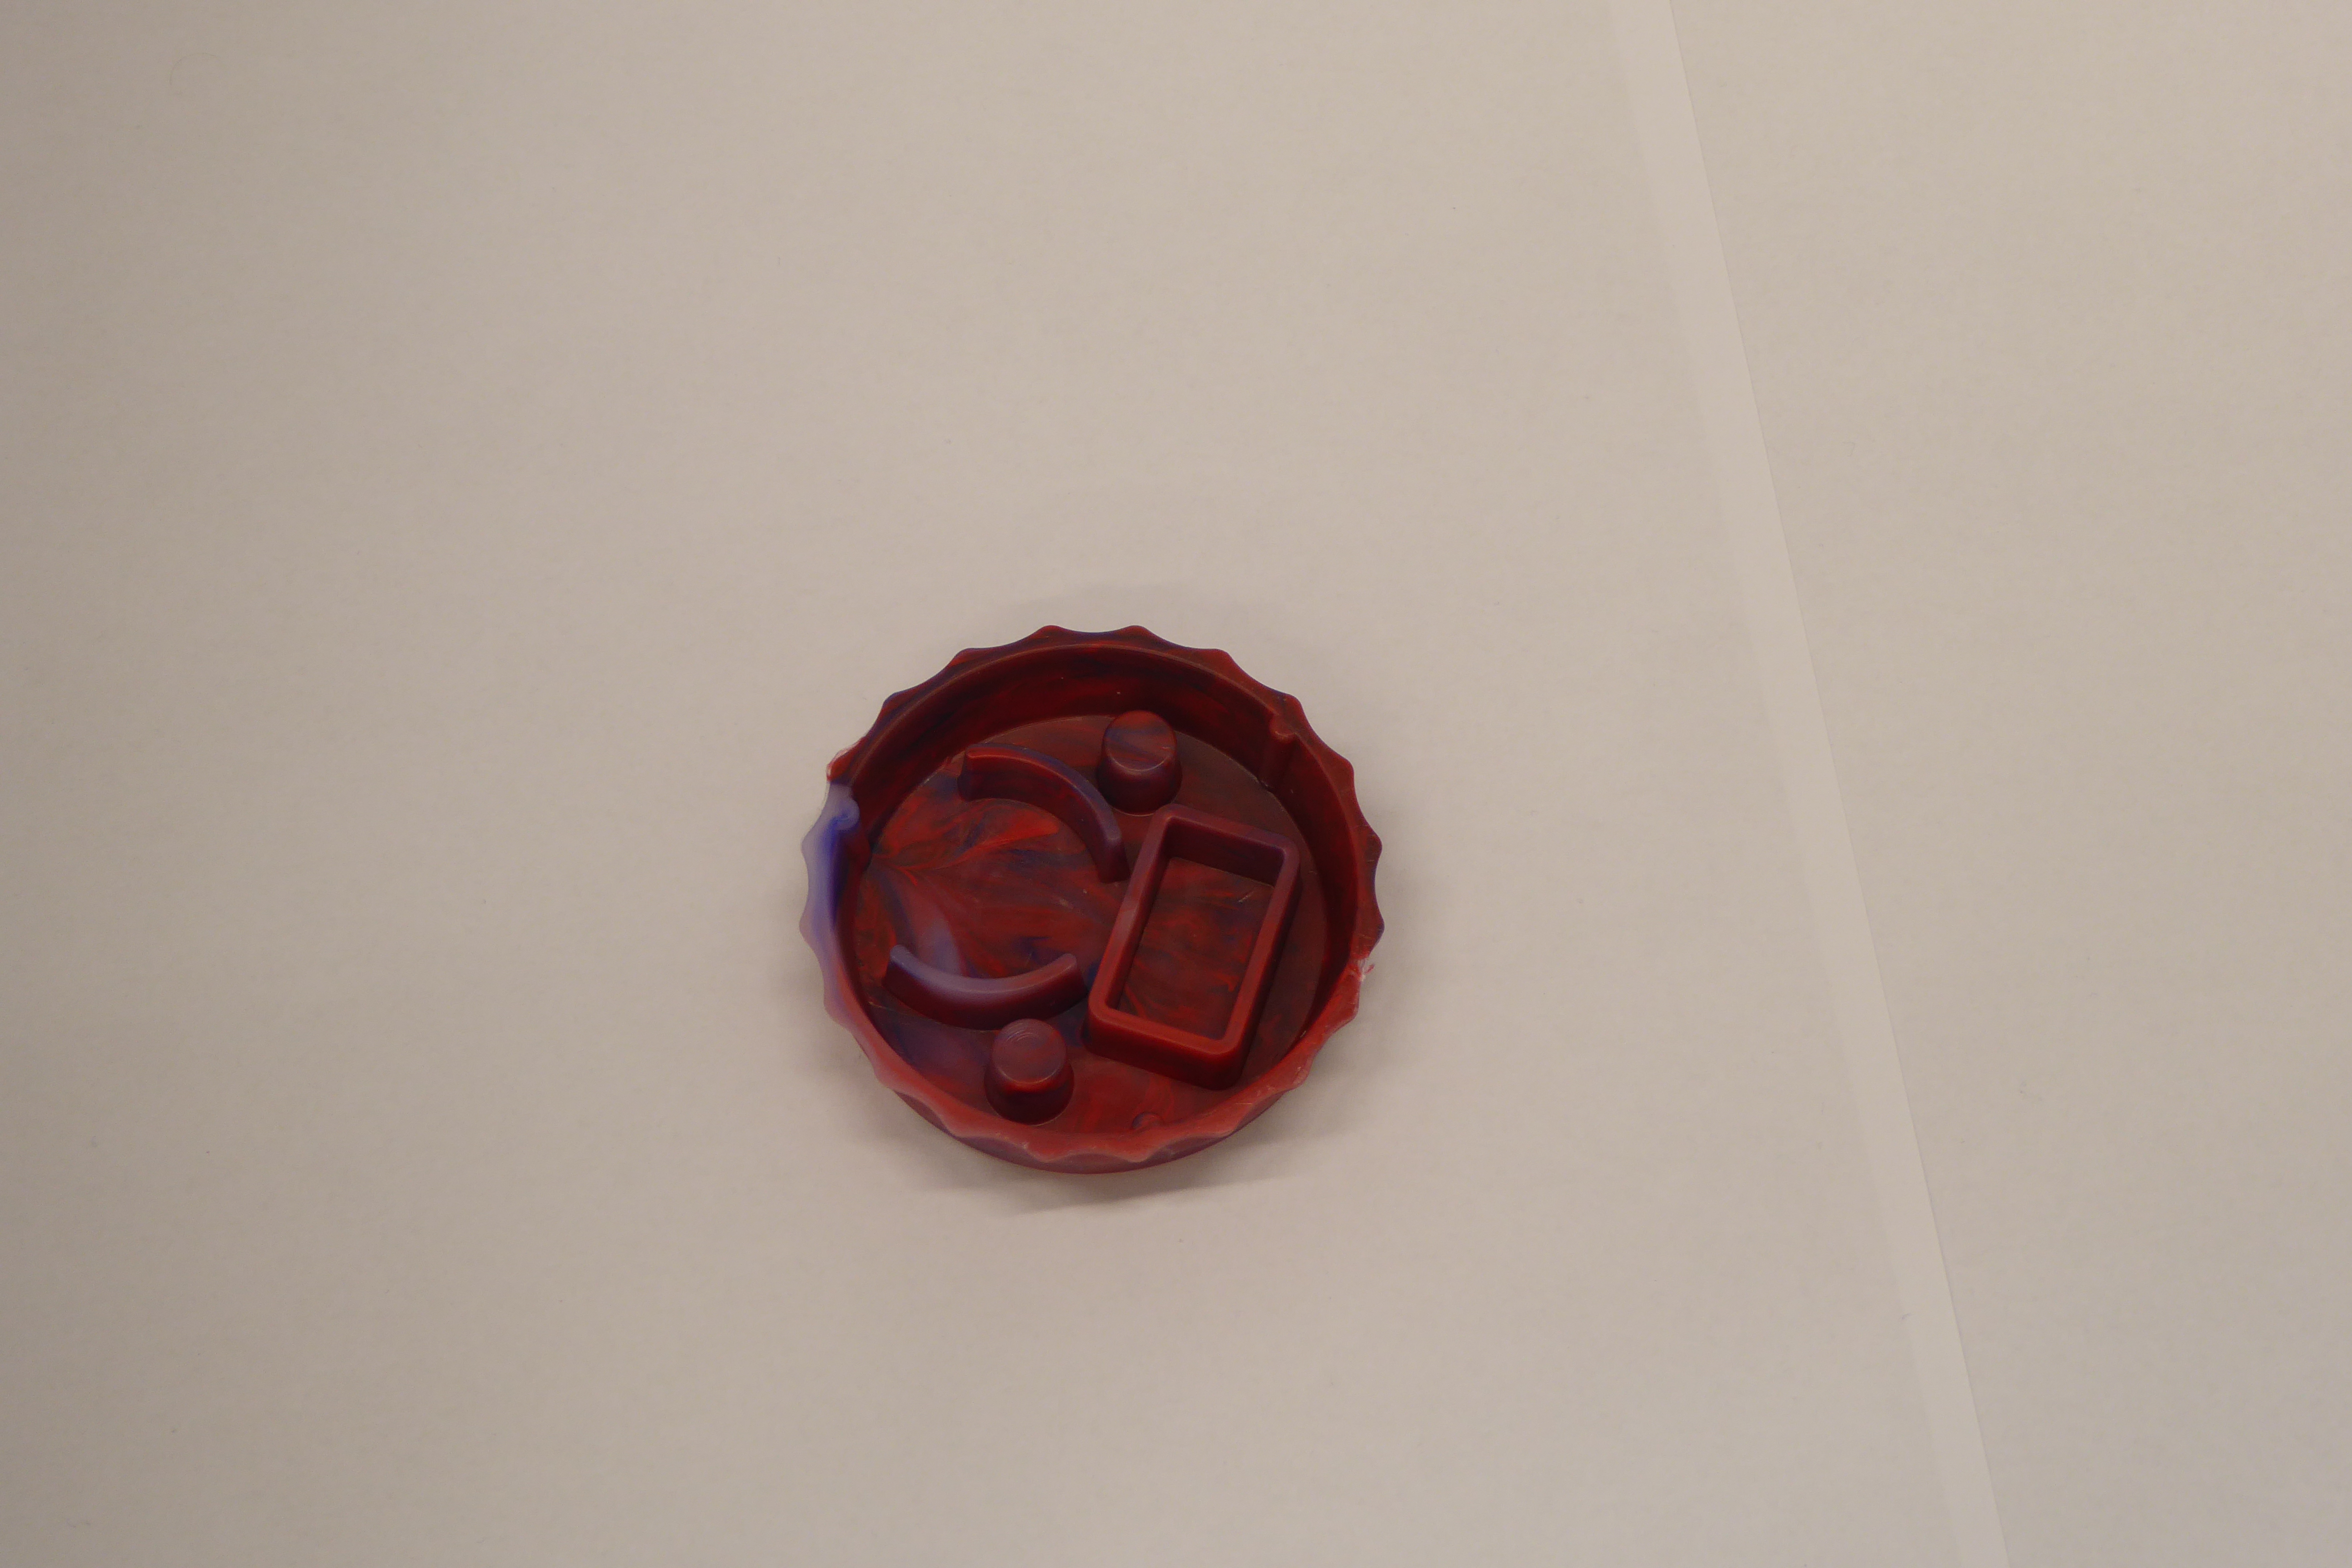
Label: Bottle Opener - Cover